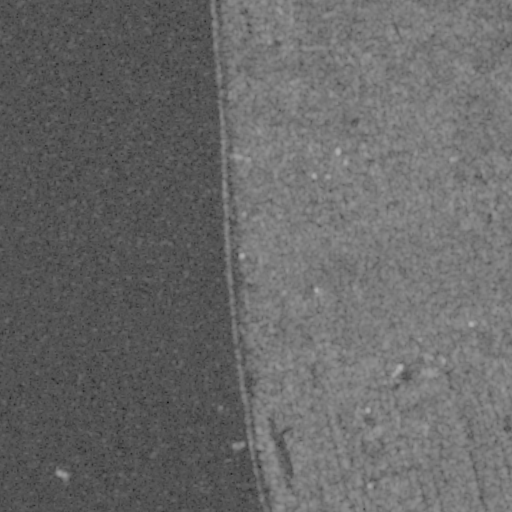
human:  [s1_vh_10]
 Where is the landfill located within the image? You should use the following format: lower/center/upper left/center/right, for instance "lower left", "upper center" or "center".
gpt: The landfill is located in the upper right of the image.
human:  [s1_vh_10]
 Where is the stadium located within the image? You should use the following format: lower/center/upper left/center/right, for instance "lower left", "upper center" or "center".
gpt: The stadium is located in the right of the image.
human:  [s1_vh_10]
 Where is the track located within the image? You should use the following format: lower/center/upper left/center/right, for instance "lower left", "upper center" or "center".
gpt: The track is located in the lower right of the image.
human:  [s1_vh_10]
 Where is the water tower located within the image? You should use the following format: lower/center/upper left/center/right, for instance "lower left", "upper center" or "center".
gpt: The water tower is located in the lower right of the image.
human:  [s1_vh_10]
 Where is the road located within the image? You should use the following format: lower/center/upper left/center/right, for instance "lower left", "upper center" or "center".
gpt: There is no road in the image.

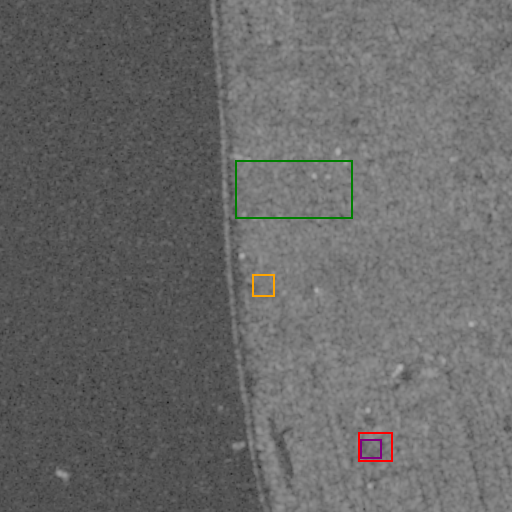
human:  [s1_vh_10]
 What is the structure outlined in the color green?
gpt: The structure outlined in green is a crop field.
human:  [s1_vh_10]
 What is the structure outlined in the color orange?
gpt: The structure outlined in orange is a park.
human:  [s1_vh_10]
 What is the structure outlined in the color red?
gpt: The structure outlined in red is a stadium.
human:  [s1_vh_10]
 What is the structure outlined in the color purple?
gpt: The structure outlined in purple is a track.
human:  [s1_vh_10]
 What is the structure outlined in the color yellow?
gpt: There is no yellow outline.